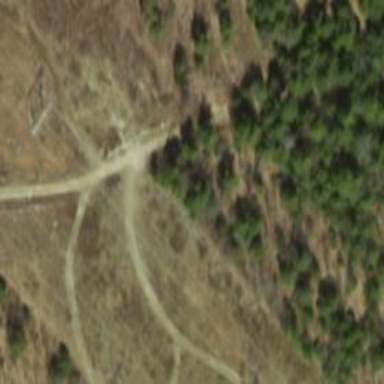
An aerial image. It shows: Service road with grade 4 tracktype.